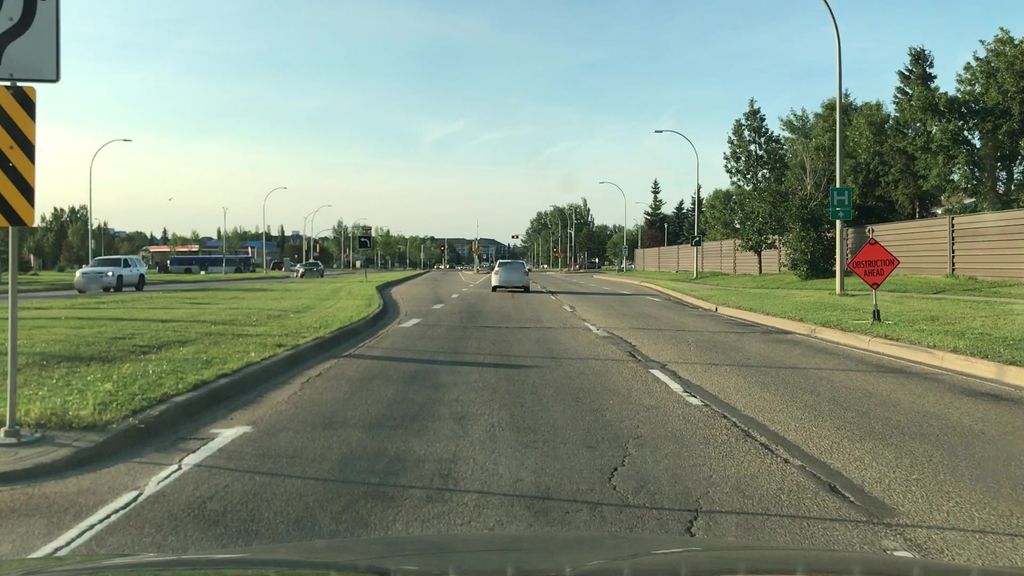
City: edmonton